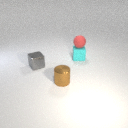
small cyan rubber cube behind small gray metal cube